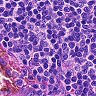
Metastatic tissue present: no